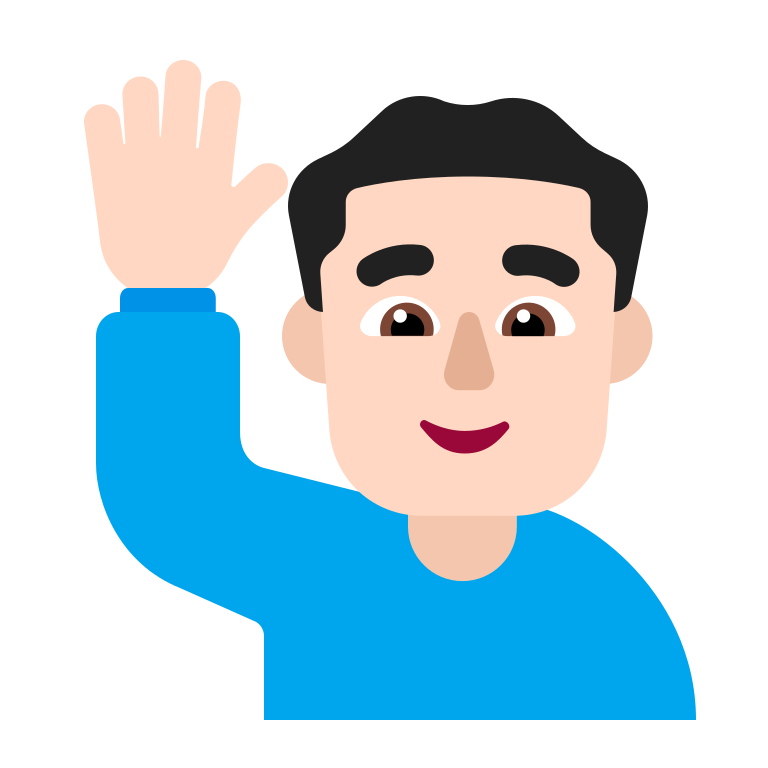
man raising hand flat light